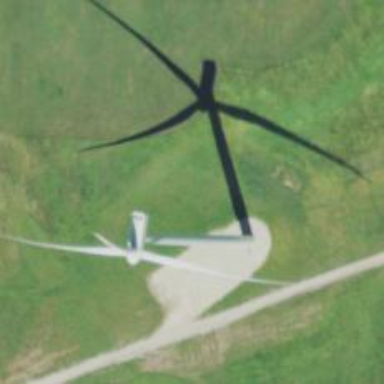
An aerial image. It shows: Wind turbine generator harnessing power from the wind.